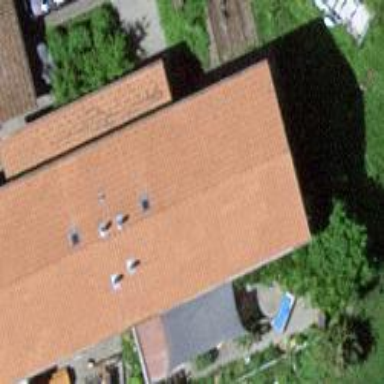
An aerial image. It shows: Residential building.